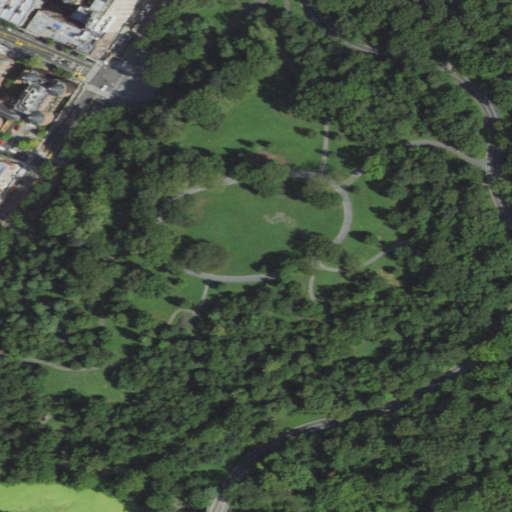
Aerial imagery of mountain in New York named Great Hill containing open development, high intensity development, low intensity development, medium intensity development, and deciduous forest